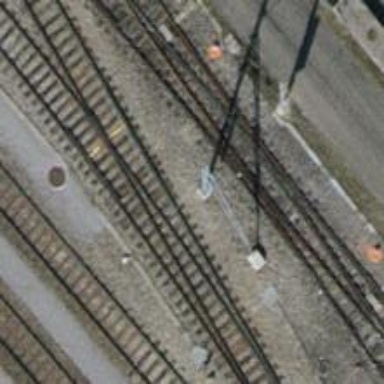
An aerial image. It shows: Railway switch.